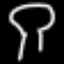
Label: mushroom